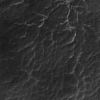
Label: not_dusty